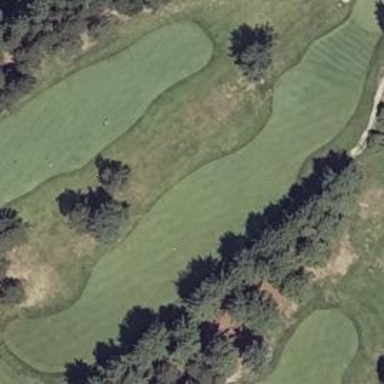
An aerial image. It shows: Scenic golf fairway.